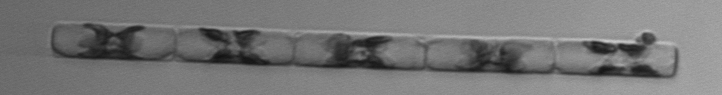
Label: Guinardia_delicatula